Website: walmart
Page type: customer-info-address
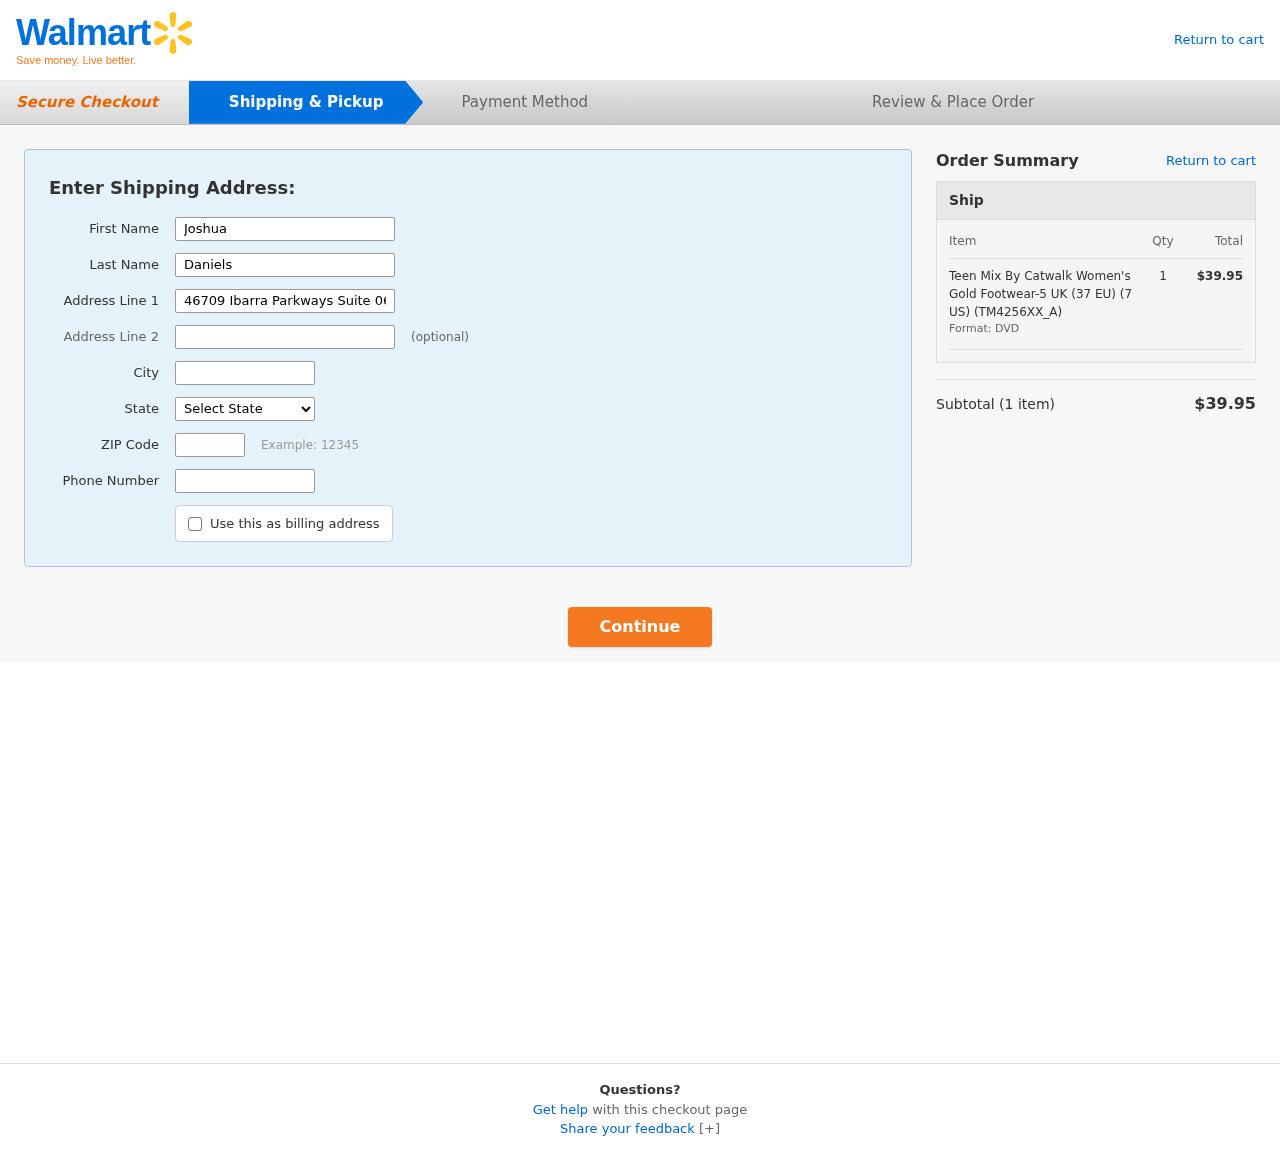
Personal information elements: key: PII_CITY
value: Jonesville
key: PII_FIRSTNAME
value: Joshua
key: PII_LASTNAME
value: Daniels
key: PII_PHONE
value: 8219491228
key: PII_POSTCODE
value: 20340
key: PII_STATE
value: South Dakota
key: PII_STREET
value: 46709 Ibarra Parkways Suite 061
Product elements: key: PRODUCT1_NAME
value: Teen Mix By Catwalk Women's Gold Footwear-5 UK (37 EU) (7 US) (TM4256XX_A)
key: PRODUCT1_QUANTITY
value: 1
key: PRODUCT1_LINE_TOTAL
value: $39.95
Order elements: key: ORDER_NUM_ITEMS
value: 1
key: ORDER_SUBTOTAL
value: $39.95